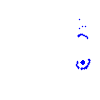
Particle: kaon